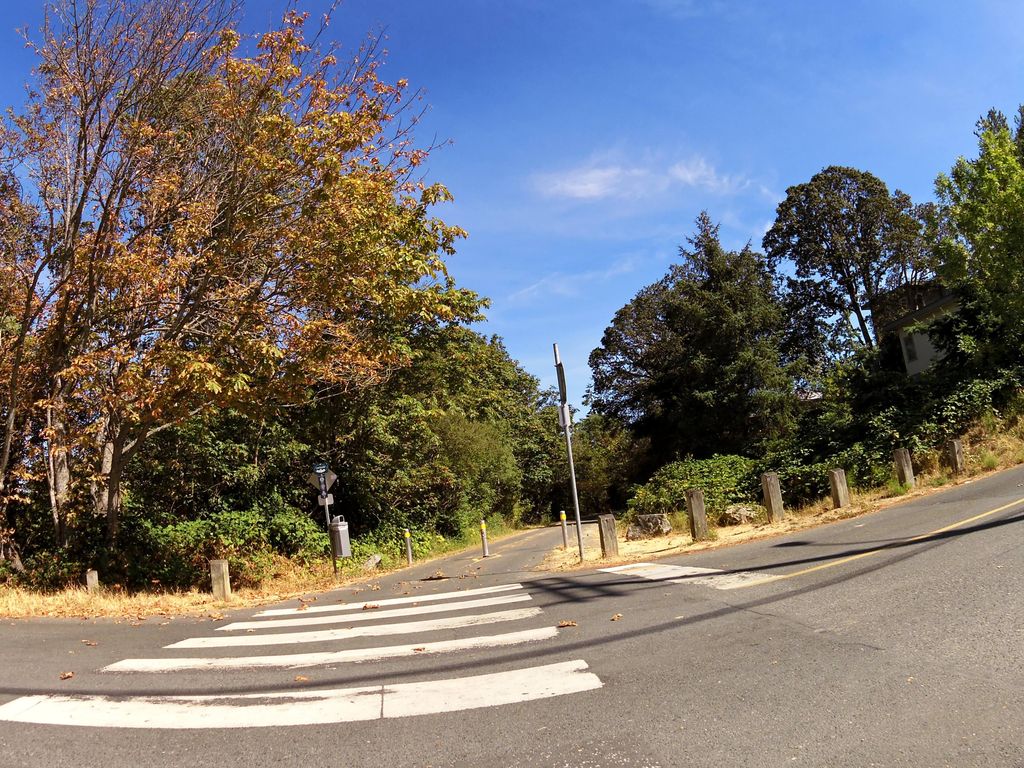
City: victoria